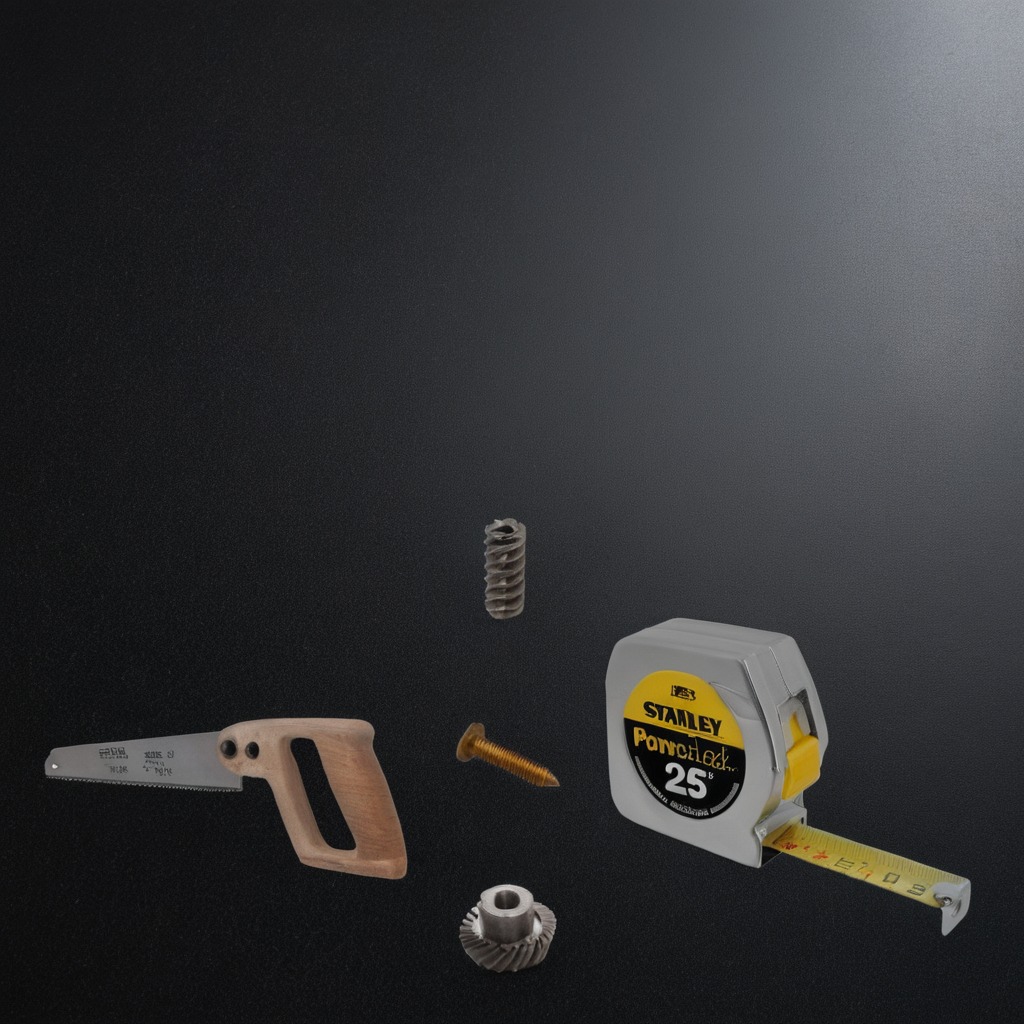
A steel gear with teeth, a measuring tape, a metal machine screw, a coiled metal spring, and a handheld metal saw are lying on the clean granite tabletop.